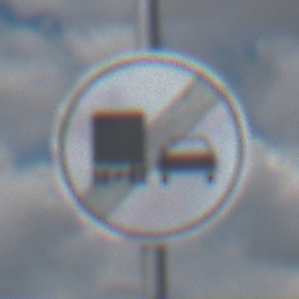
Verkehrszeichen: EndeUeberholverbotKraftfahrzeuge
Umgebung: Outdoor, Nature
Tageszeit: Midday
Wetter: PartlyCloudy
Licht: Natural
Jahreszeit: NotSpecified
Kontrast: HighContrast